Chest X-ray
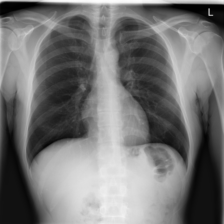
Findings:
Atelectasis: negative
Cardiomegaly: negative
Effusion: negative
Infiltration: negative
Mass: negative
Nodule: negative
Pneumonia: negative
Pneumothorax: negative
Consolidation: negative
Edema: negative
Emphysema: negative
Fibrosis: negative
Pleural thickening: negative
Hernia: negative